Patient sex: M
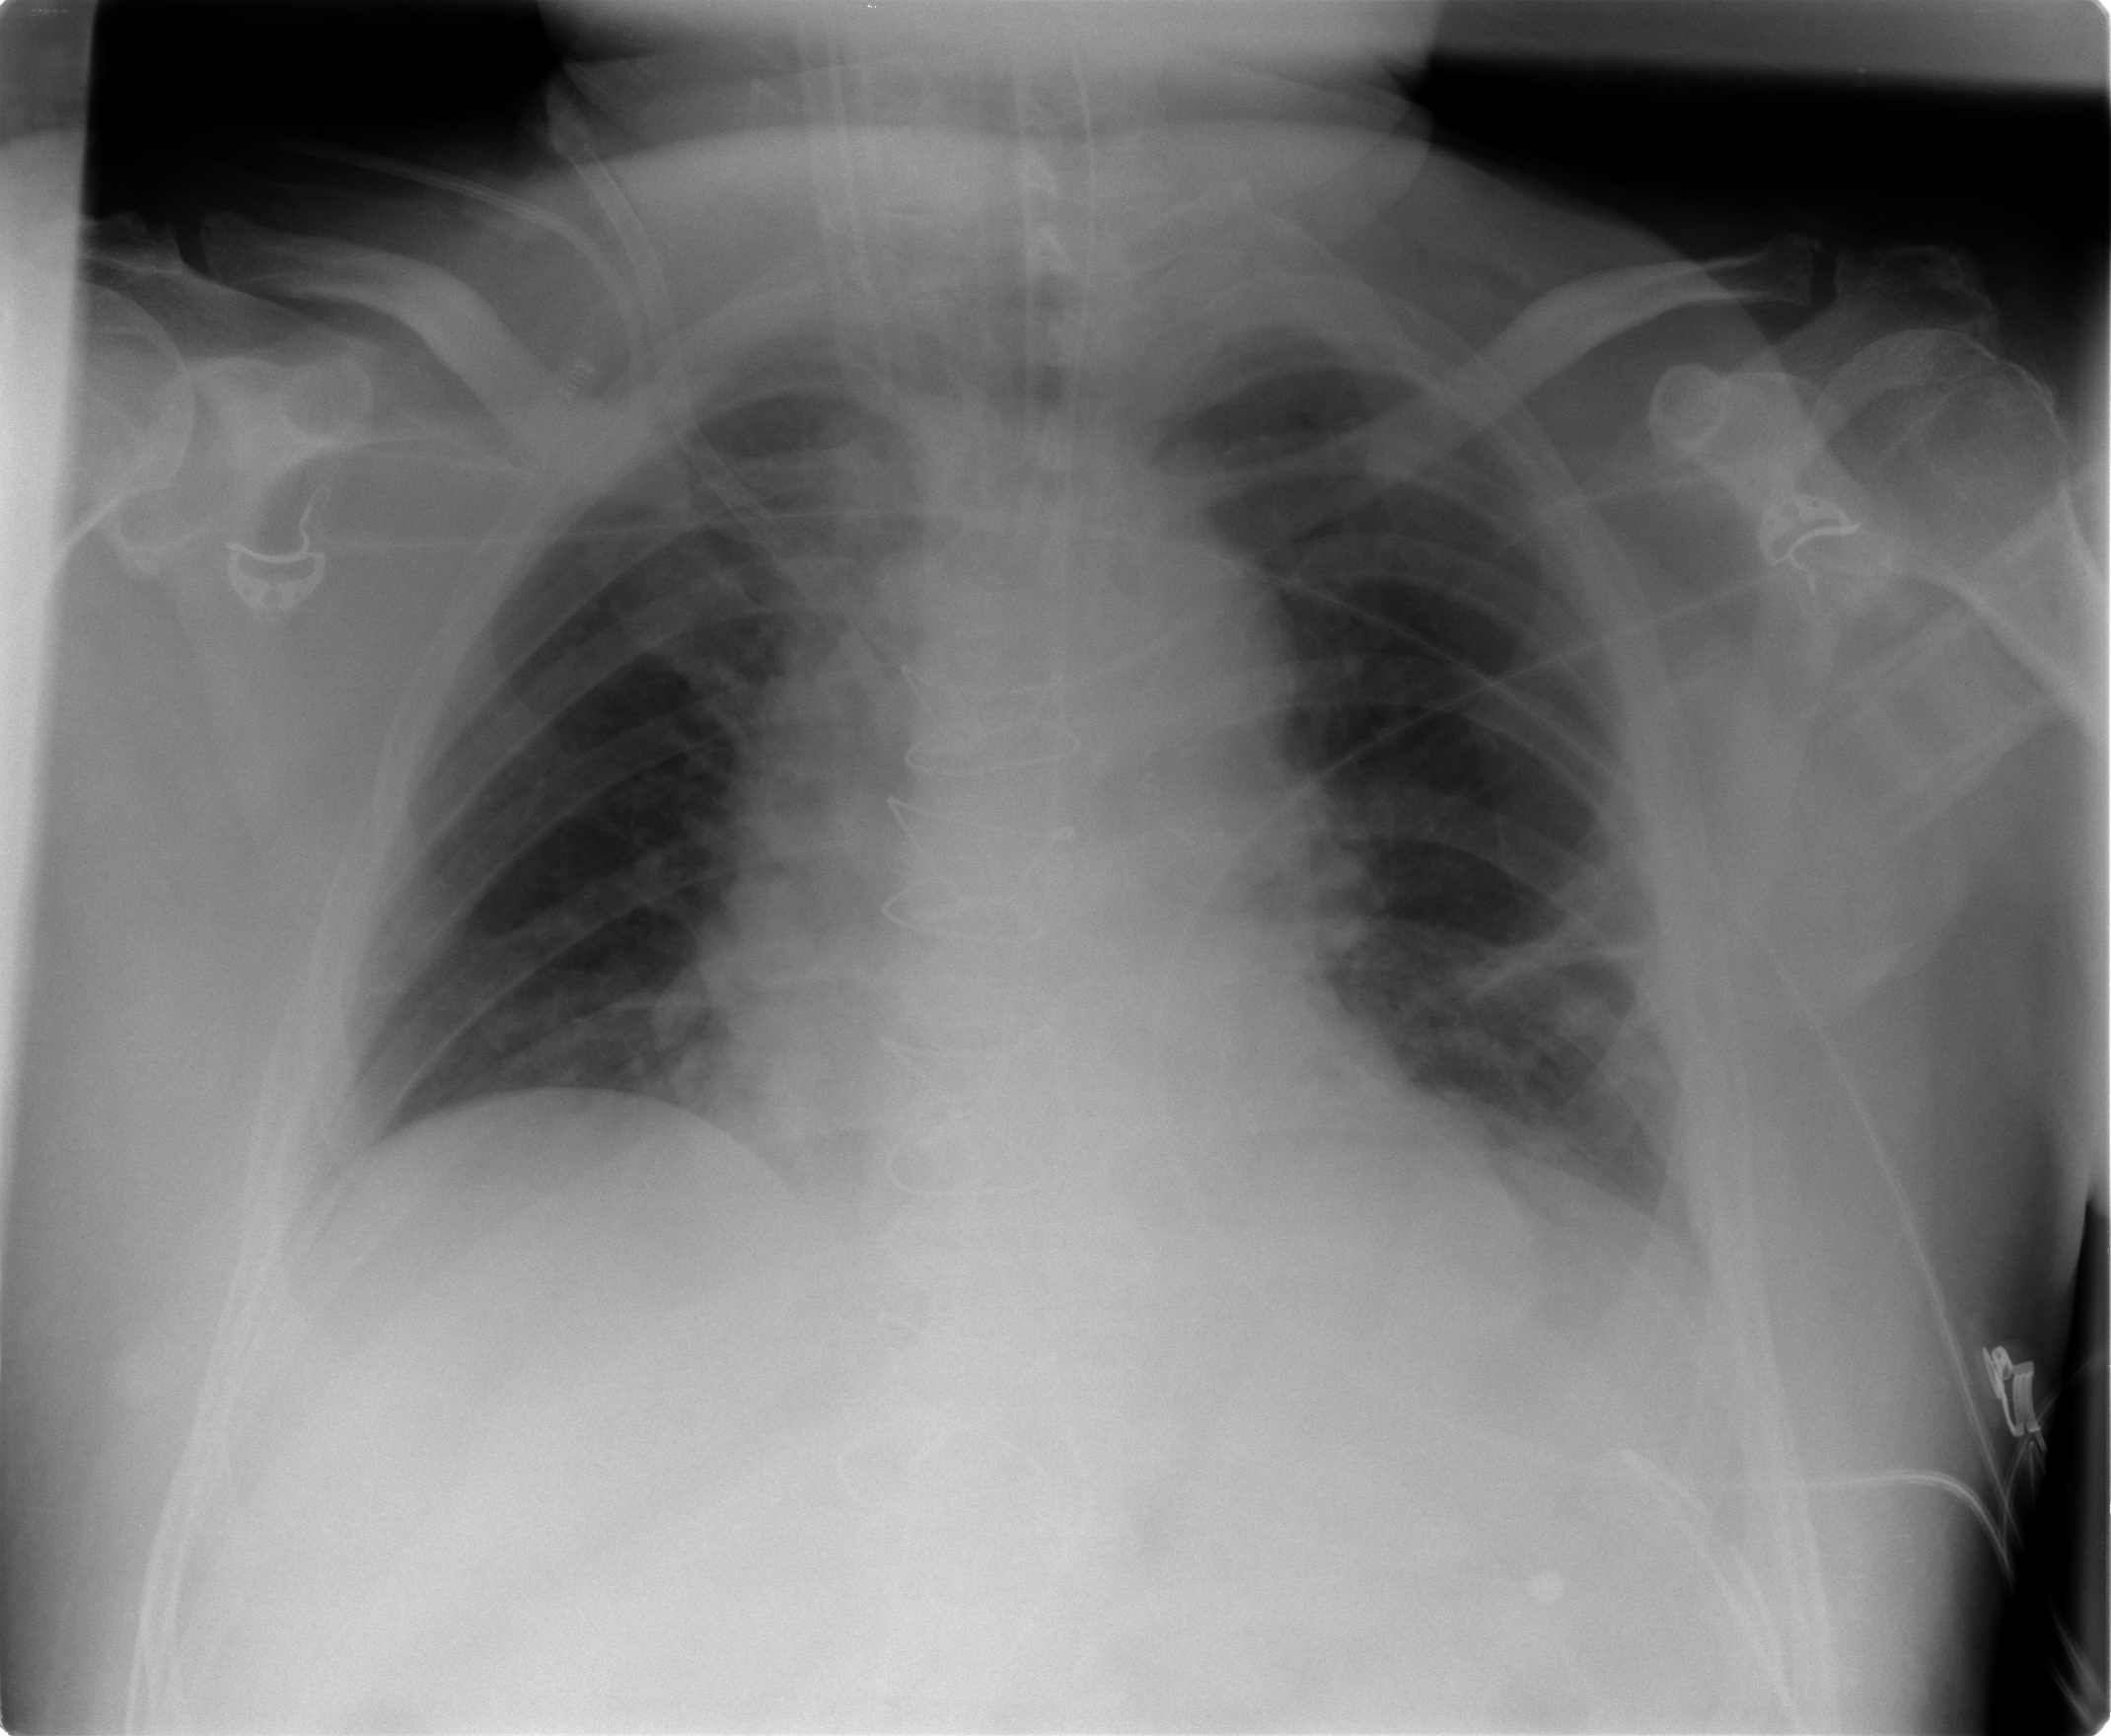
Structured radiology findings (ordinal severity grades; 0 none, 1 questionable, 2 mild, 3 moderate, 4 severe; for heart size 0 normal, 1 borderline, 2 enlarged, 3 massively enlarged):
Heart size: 0
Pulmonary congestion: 0
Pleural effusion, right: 0
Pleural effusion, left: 0
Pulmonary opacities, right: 0
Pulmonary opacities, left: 0
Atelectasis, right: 0
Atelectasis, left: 2